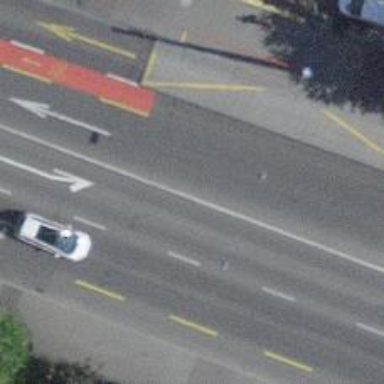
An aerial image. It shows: Trolleybus stop position for public transport.